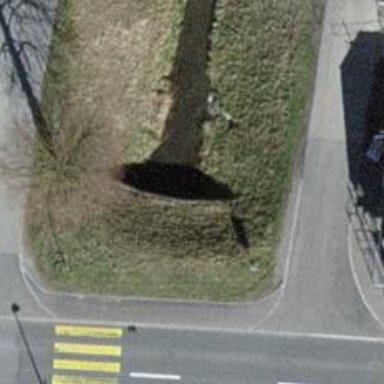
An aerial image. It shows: Culvert tunnel that serves as drain for the waterway.